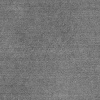
Atmospheric dust classification: not_dusty